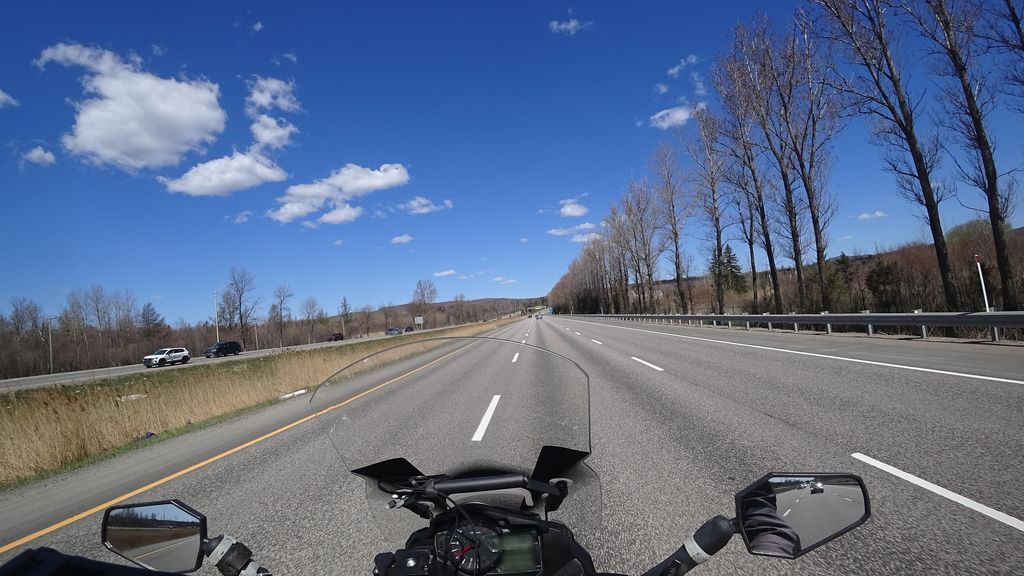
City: quebec_city